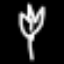
Label: leaf